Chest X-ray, PA view. Patient: 53 years old, sex M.
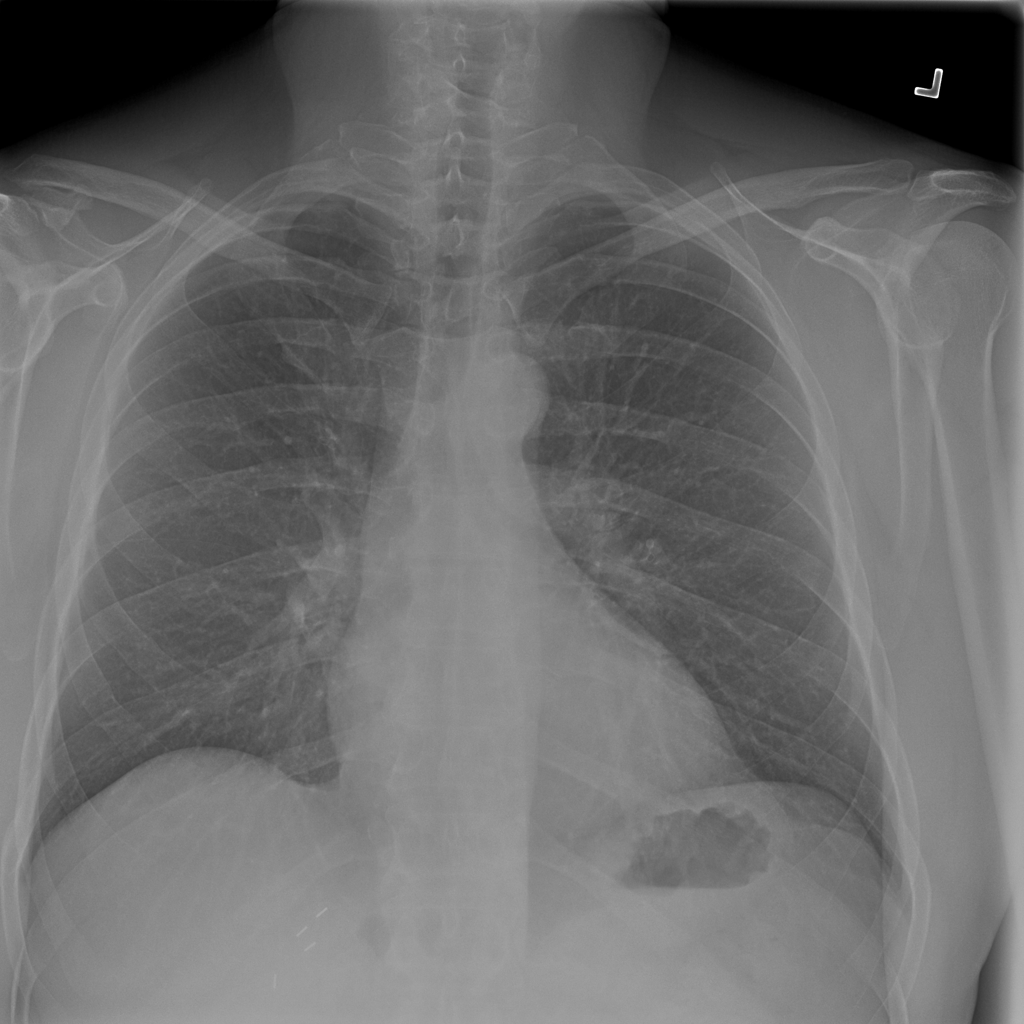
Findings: No Finding